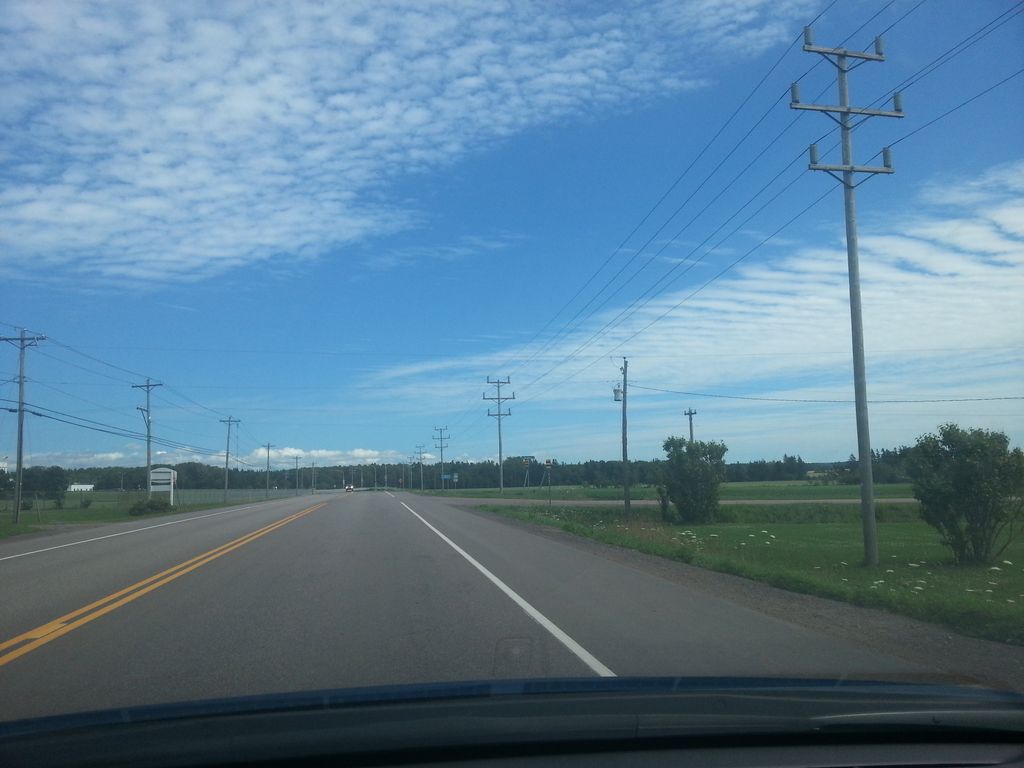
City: charlottetown